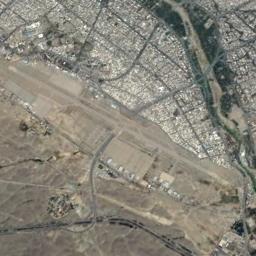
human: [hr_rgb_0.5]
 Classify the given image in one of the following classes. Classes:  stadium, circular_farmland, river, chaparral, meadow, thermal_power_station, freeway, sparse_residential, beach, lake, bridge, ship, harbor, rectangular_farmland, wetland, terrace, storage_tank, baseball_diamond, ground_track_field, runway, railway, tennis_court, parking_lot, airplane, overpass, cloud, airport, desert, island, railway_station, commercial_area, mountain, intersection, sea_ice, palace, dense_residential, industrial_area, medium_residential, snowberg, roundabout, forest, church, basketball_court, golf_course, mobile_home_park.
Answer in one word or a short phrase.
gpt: airport